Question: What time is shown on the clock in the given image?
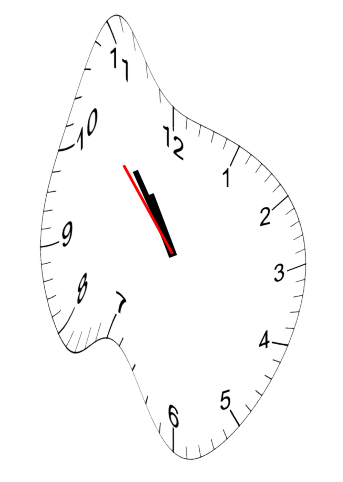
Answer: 10:53:53